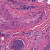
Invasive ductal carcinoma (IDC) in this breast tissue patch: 0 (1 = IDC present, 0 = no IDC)